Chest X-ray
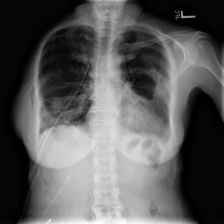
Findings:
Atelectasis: negative
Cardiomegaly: negative
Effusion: negative
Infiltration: negative
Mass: negative
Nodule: negative
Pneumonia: negative
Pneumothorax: positive
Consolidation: negative
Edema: negative
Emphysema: negative
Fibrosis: negative
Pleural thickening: negative
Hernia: negative